Question: When I get information from the Informix database, it gives me about 4500 rows and it has different 'codi_zona'. So I make this query to give me in the data in order:
'''
select nomb_terc, dire_refe, codi_zona, nuev_terr
from x9
order by codi_zona asc;
'''
Output Data 1

But I want to get that information in desorder without losing the order of the 'codi_zona' column:Other Output Data 2
'''
nomb_terc ! dire_refe ! codi_zona ! nuev_terr
ALAN ! AS ! 001 ! 25
ALF ! AS ! 001 ! 22
MARIA ! AS ! 001 ! 21
RENZO ! AS ! 004 ! 15
RENATO ! AS ! 004 ! 145
JUAN ! AS ! 004 ! 12
CHRIS ! AS ! 004 ! 25
JILL ! AS ! 015 ! 15
CLAIRE ! AS ! 015 ! 13
LEON ! AS ! 015 ! 25
TEDDY ! AS ! 003 ! 11
ADA ! AS ! 003 ! 8
SOFIA ! AS ! 003 ! 25
'''
Please help me with that problem. Is there any query to help me to get the kind of data explained in the example?
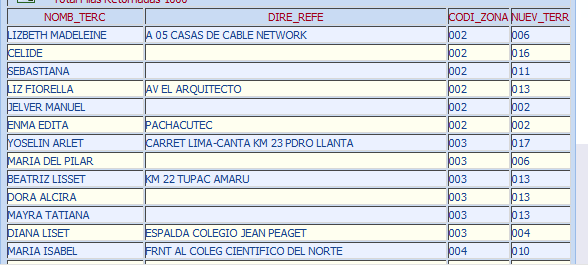
Answer: I think what you're trying to achieve is to sort the results of your query in a particular way based on the contents of the codi_zona column.
While I don't believe there's a standard way to do this, different databases may offer different options. If you happen to be using MySql you can probably achieve this by using <URL> as per below:
'''
SELECT codi_zona, nomb_empl, apel_empl, direction FROM x8
ORDER BY FIELD(codi_zona, 1, 5, 6, 8, 9, 10, 2);
'''